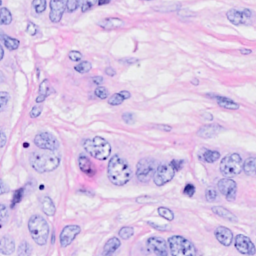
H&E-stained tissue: Breast